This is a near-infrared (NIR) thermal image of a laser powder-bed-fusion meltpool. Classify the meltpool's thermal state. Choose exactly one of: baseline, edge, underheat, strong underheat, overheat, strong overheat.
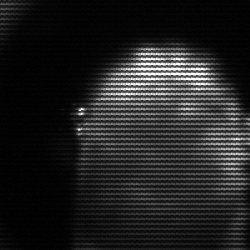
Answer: baseline